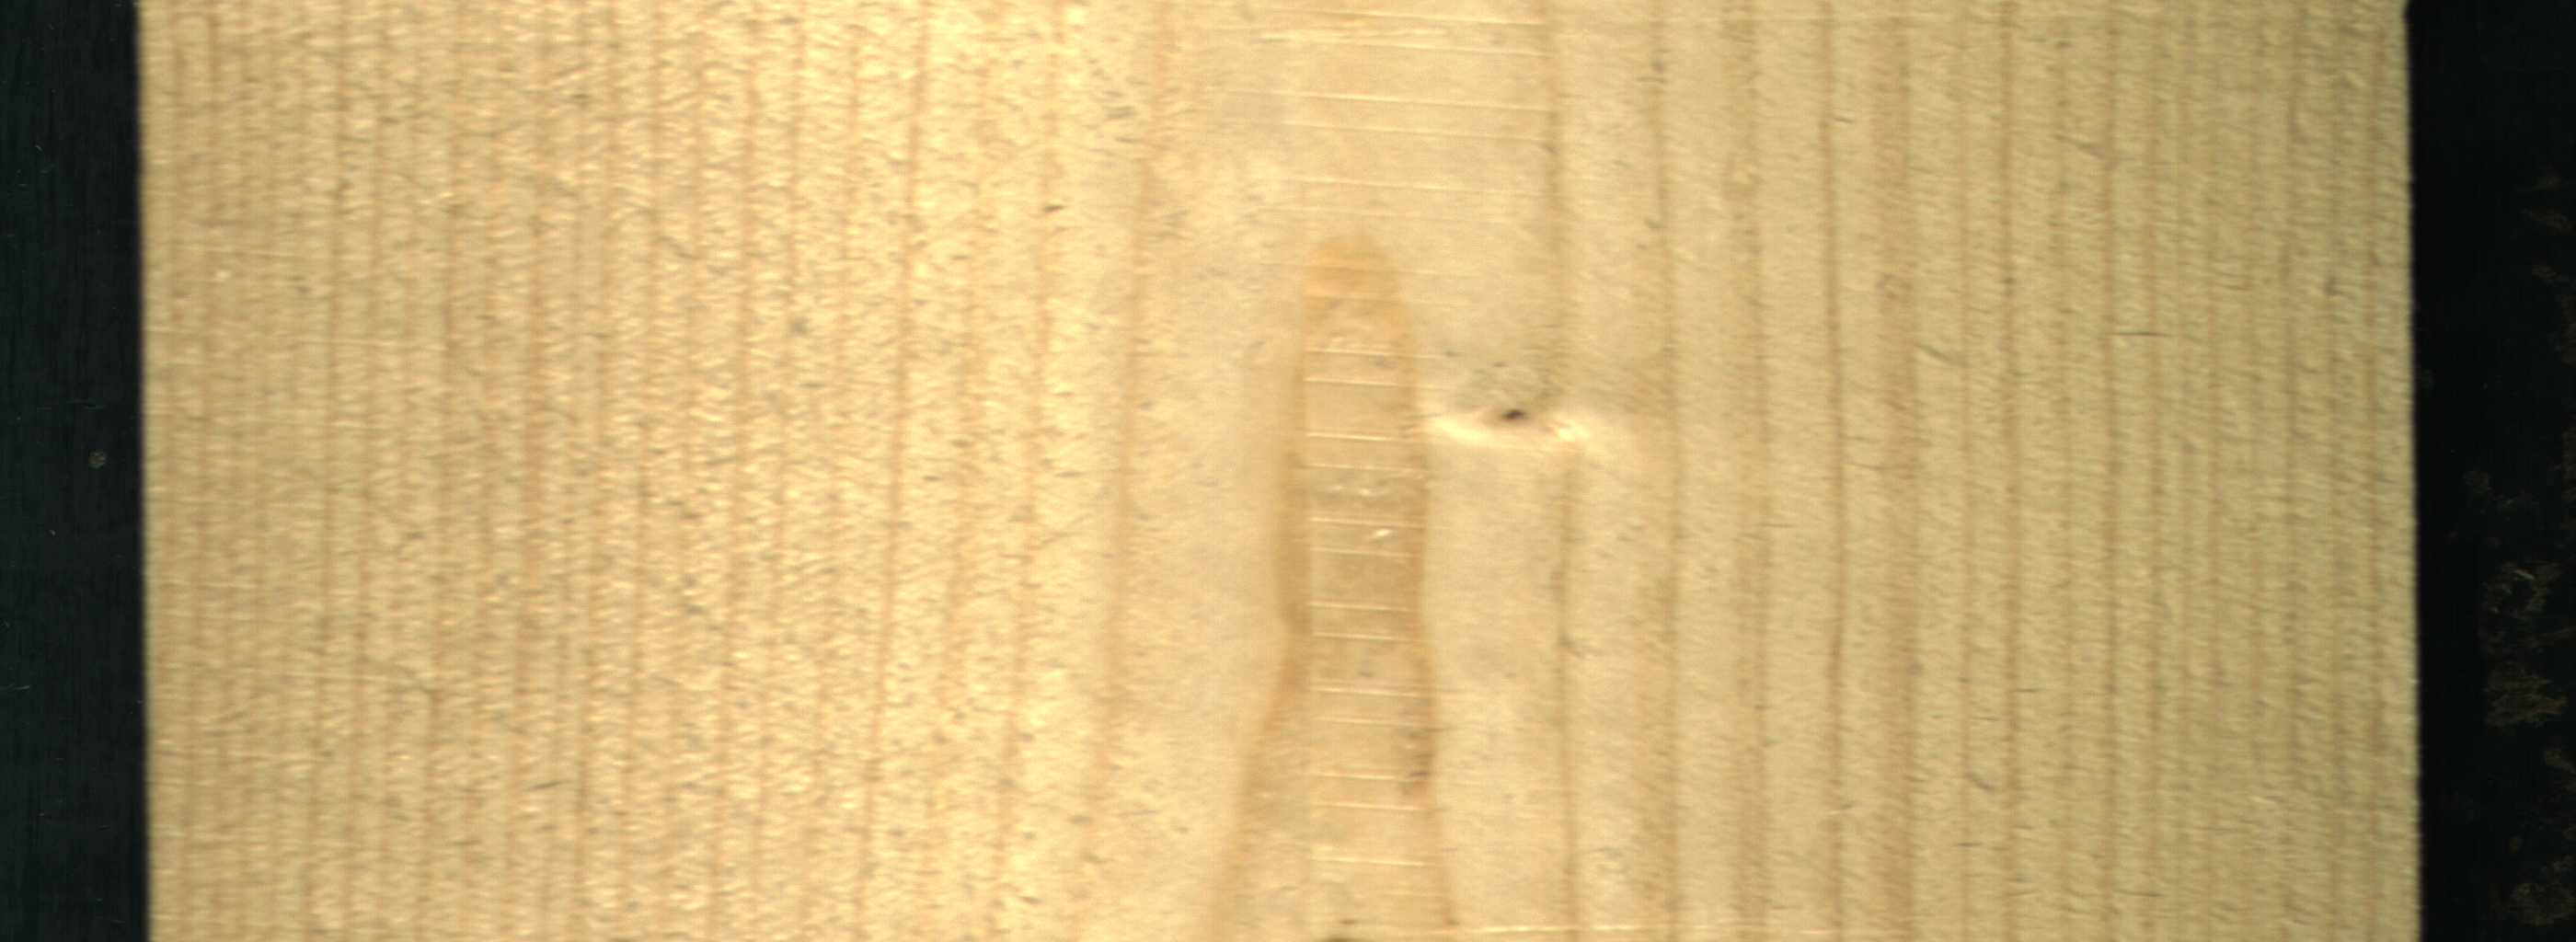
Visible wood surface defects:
Live_Knot